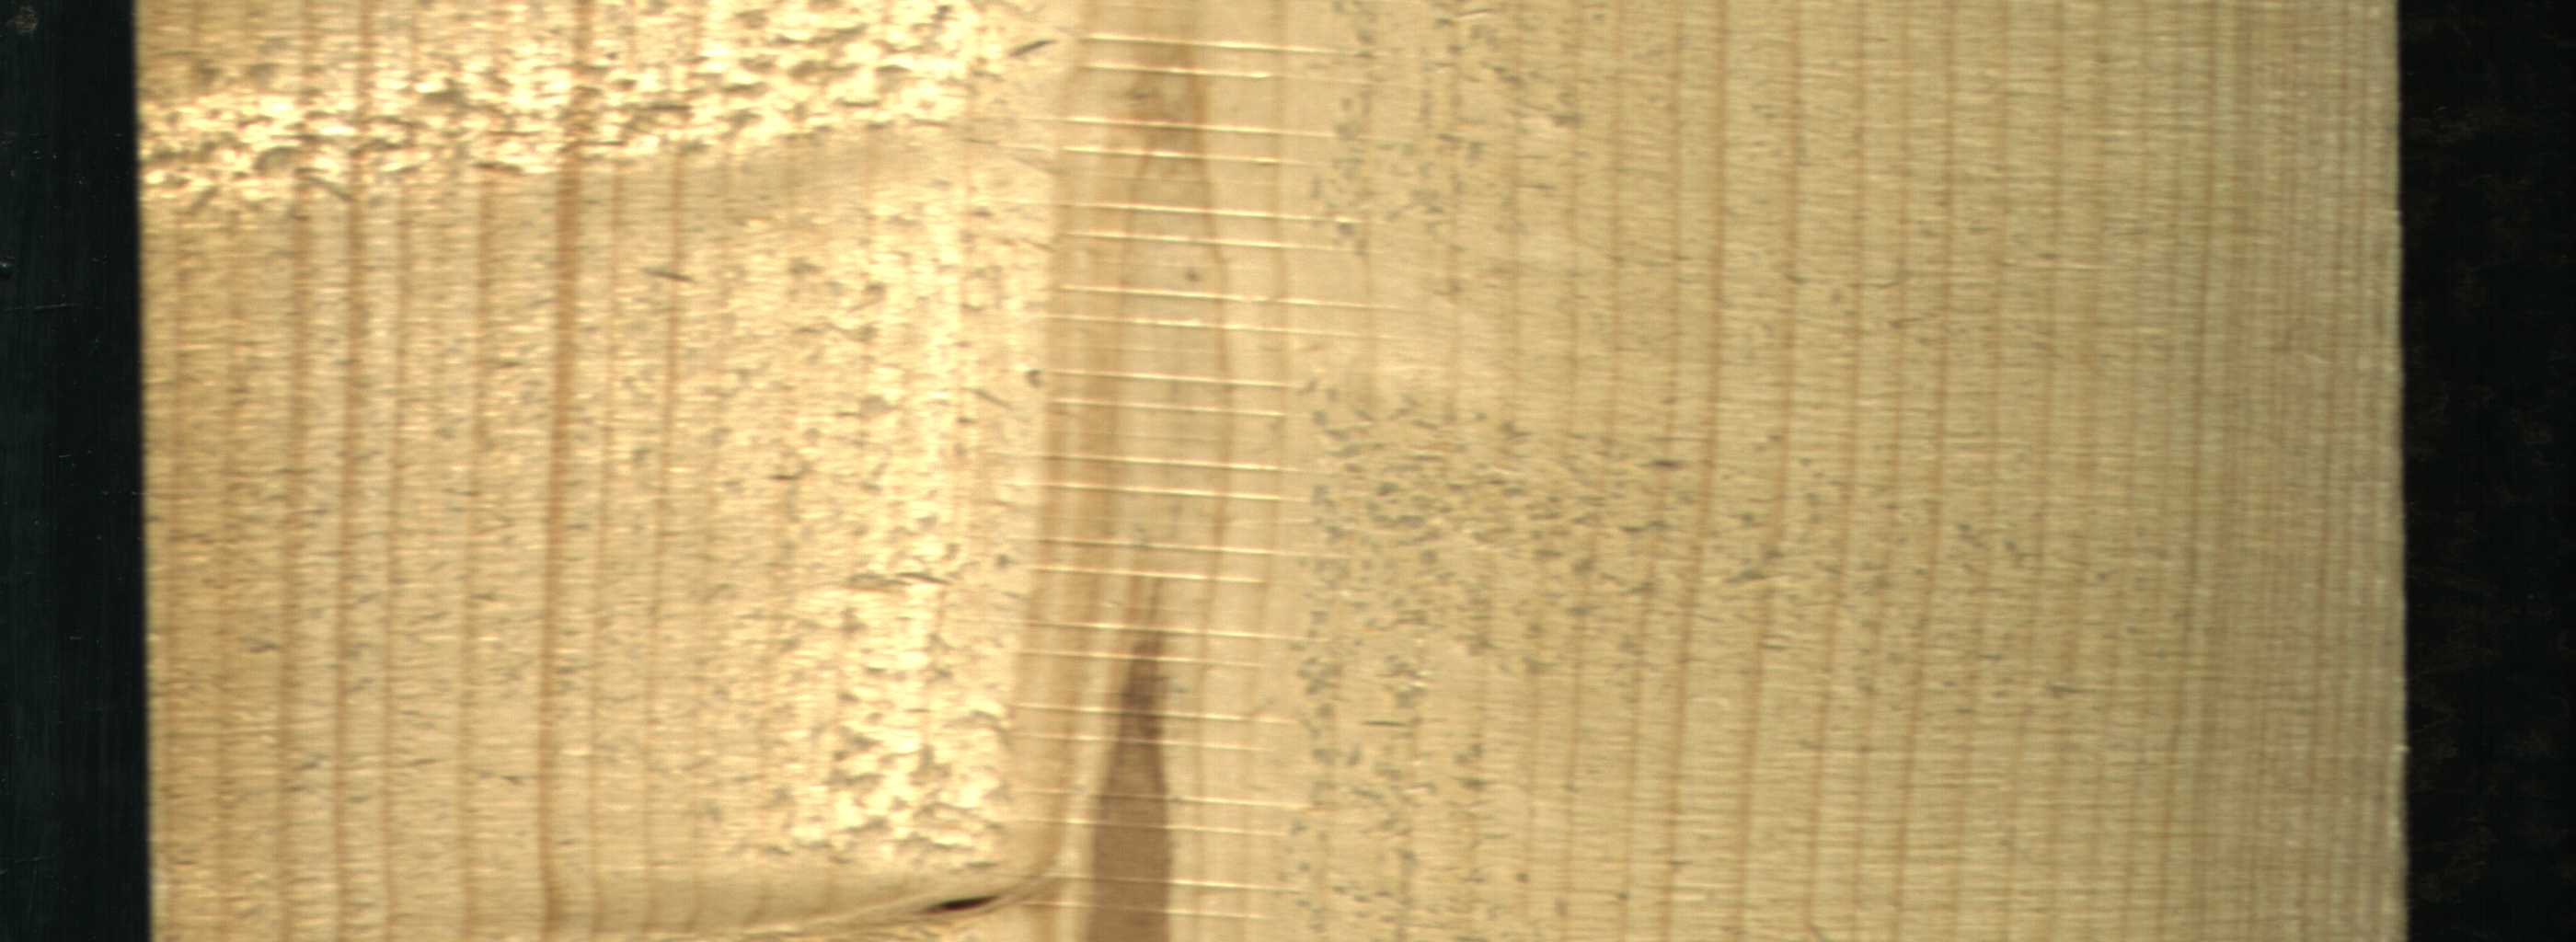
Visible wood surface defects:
Marrow
Dead_Knot